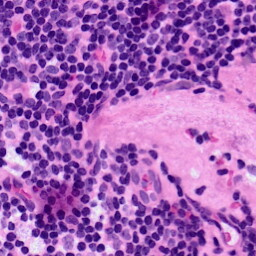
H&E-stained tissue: LymphNode